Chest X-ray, PA view. Patient: 38 years old, sex F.
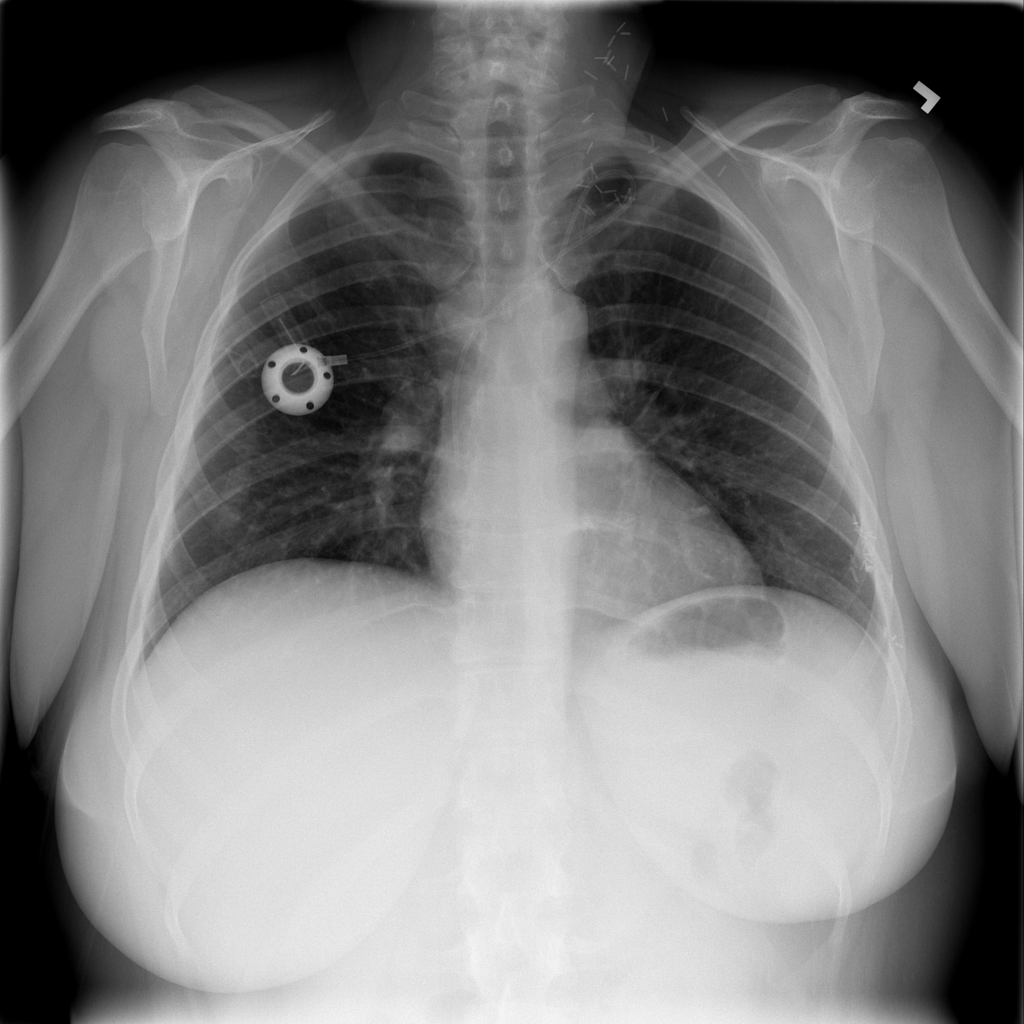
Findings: No Finding